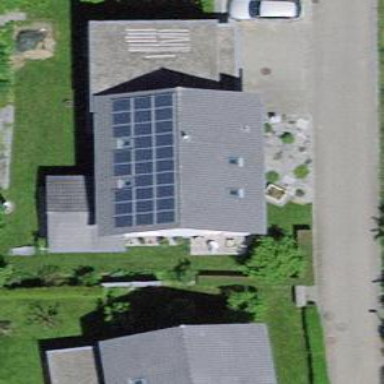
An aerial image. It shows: Solar power generator utilizing photovoltaic technology with solar photovoltaic panels.